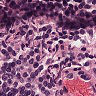
Metastatic tissue present: no